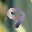
Label: 9